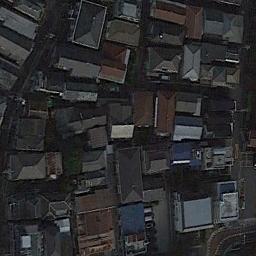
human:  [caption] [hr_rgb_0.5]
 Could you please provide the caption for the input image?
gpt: The dense residential is next to the road .

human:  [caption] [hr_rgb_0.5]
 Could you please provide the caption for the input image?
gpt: In densely populated areas there are many roads and densely arranged houses of different sizes and shapes .

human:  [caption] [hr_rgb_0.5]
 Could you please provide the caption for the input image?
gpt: A dense residential area has lots of houses with different colors of roofs .

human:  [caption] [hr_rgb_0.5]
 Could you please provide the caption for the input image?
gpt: A few houses in the residential area are red .

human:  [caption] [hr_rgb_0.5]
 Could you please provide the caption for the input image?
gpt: There are buildings of different colors on a dense residential area .